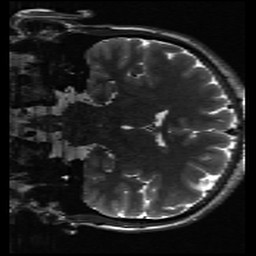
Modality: inplaneT2
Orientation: coronal